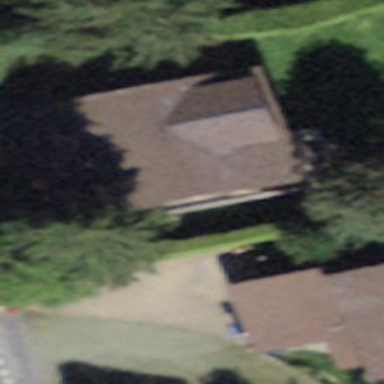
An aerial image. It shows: Residential building.